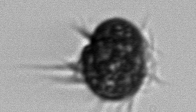
Label: Mesodinium